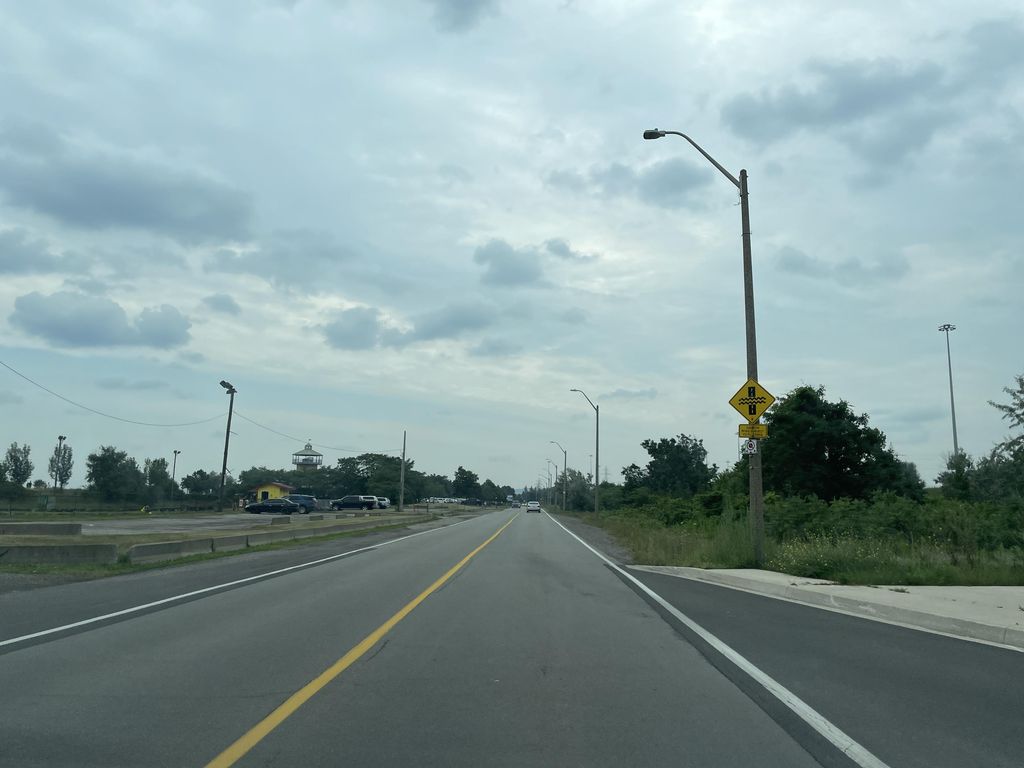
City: hamilton